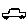
Label: car